Question: I would like entire row of spinner options to be clickable. Im googleing and trying different options but only TextView remains clickable.

Spinner item xml:
'''
<?xml version="1.0" encoding="utf-8"?>
<LinearLayout xmlns:android="http://schemas.android.com/apk/res/android"
android:layout_width="wrap_content"
android:layout_height="wrap_content"
android:descendantFocusability="blocksDescendants"
android:orientation="vertical" >
<TextView
android:id="@+id/tvSpinerItemDescription"
android:layout_width="fill_parent"
android:layout_height="48dp"
android:clickable="false"
android:focusable="false"
android:focusableInTouchMode="false"
android:fontFamily="sans-serif-light"
android:gravity="center"
android:paddingLeft="10dp"
android:textColor="@color/dark_gray_4"
android:textSize="16sp" />
<TextView
android:id="@+id/tvSpinerItemID"
android:layout_width="0dp"
android:layout_height="wrap_content"
android:clickable="false"
android:focusable="false"
android:focusableInTouchMode="false"
android:visibility="gone" />
</LinearLayout>
'''
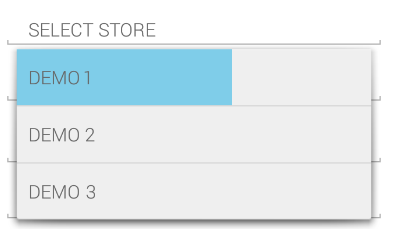
Answer: try this
'''
<?xml version="1.0" encoding="utf-8"?>
<LinearLayout xmlns:android="http://schemas.android.com/apk/res/android"
android:layout_width="match_parent"
android:layout_height="wrap_content"
android:descendantFocusability="blocksDescendants"
android:orientation="vertical" >
<TextView
android:id="@+id/tvSpinerItemDescription"
android:layout_width="match_parent"
android:layout_height="48dp"
android:clickable="false"
android:focusable="false"
android:focusableInTouchMode="false"
android:fontFamily="sans-serif-light"
android:gravity="center"
android:paddingLeft="10dp"
android:textColor="@color/dark_gray_4"
android:textSize="16sp" />
<TextView
android:id="@+id/tvSpinerItemID"
android:layout_width="0dp"
android:layout_height="wrap_content"
android:clickable="false"
android:focusable="false"
android:focusableInTouchMode="false"
android:visibility="gone" />
'''